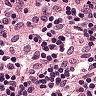
Metastatic tissue present: no